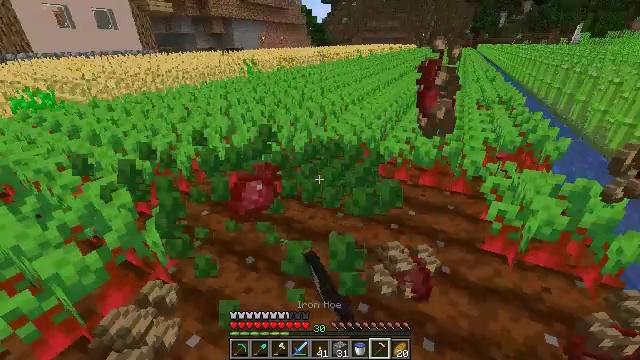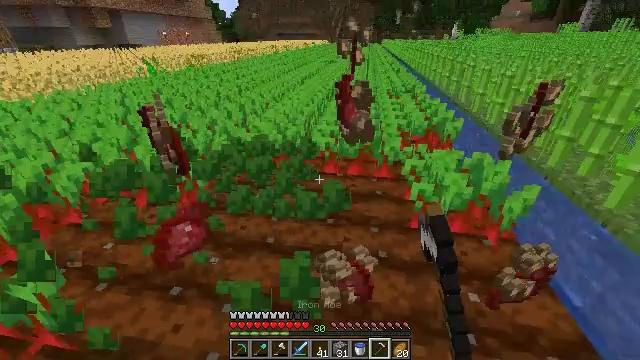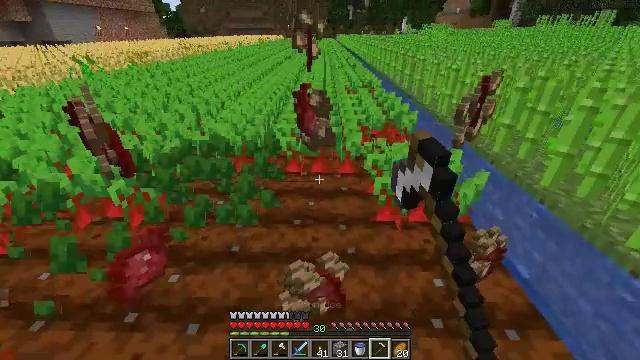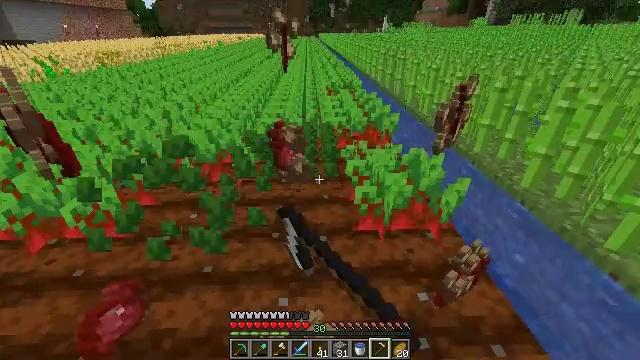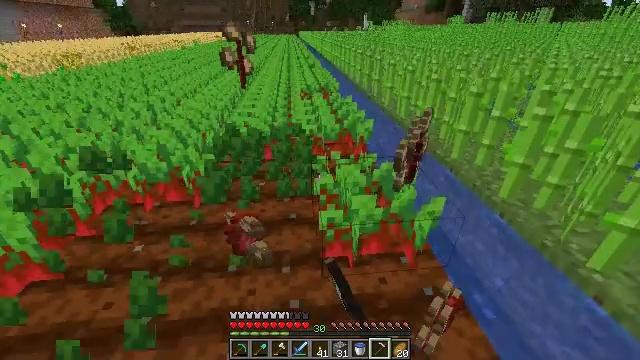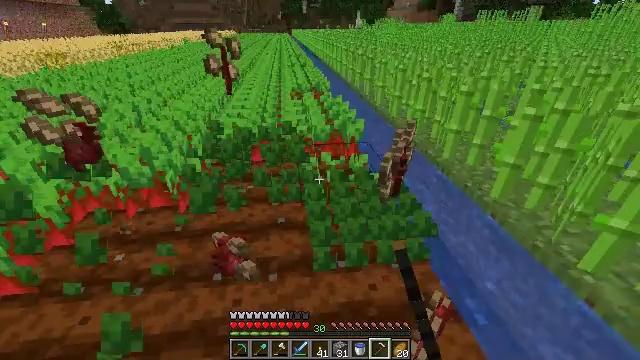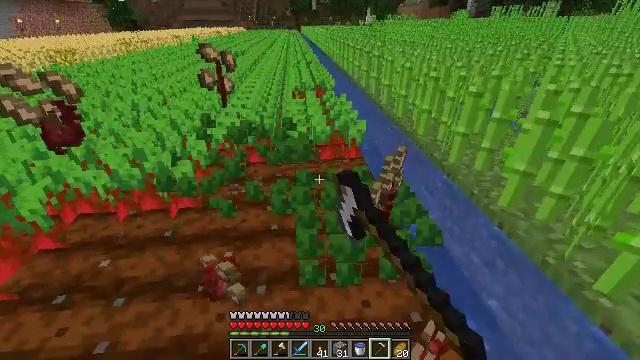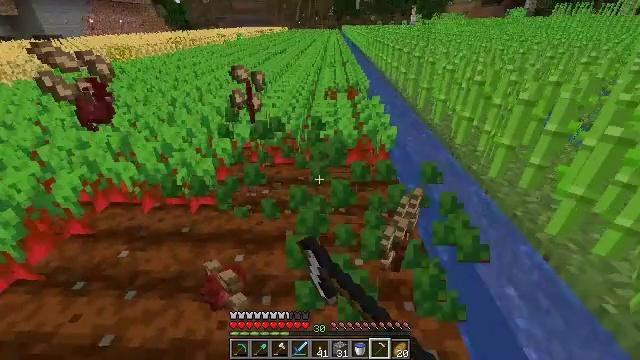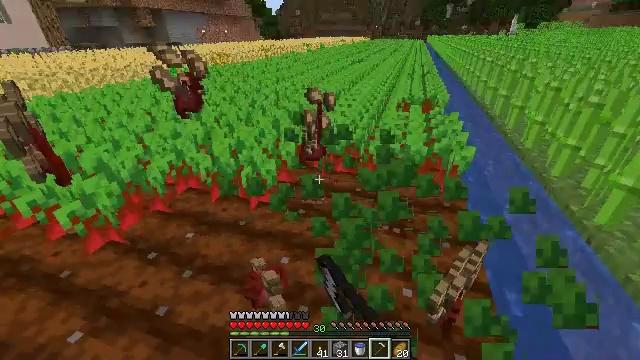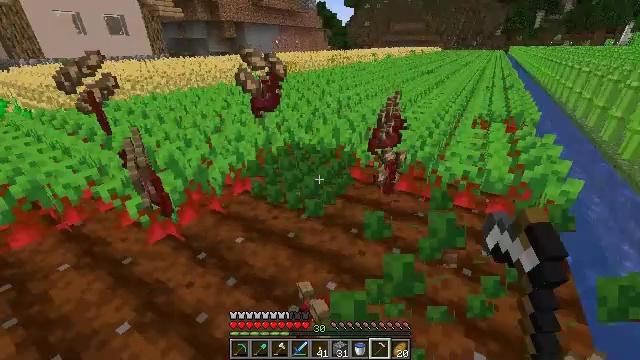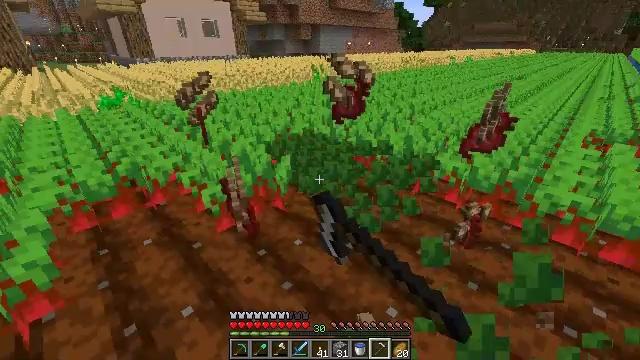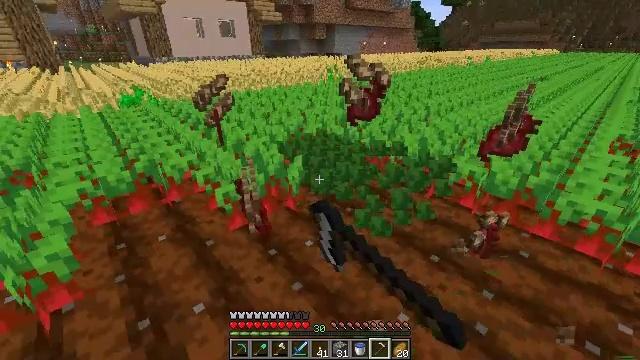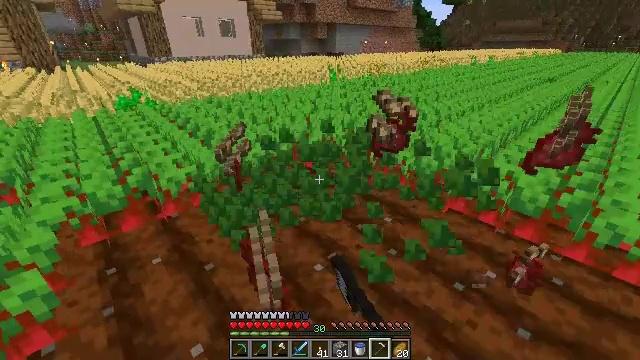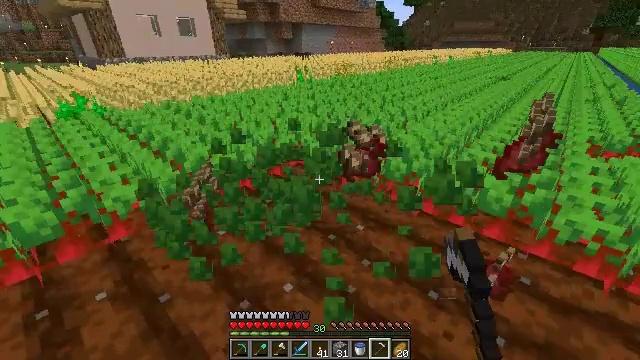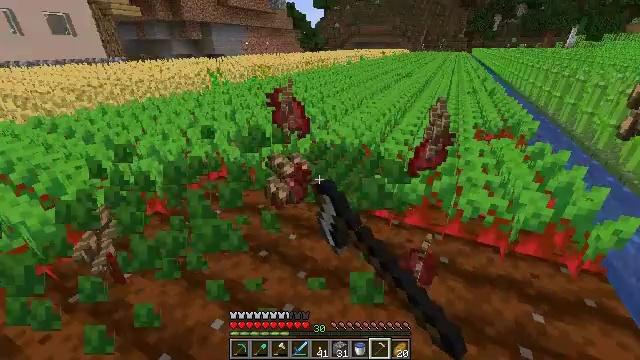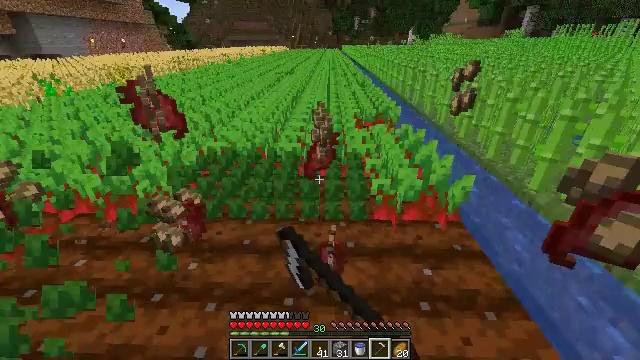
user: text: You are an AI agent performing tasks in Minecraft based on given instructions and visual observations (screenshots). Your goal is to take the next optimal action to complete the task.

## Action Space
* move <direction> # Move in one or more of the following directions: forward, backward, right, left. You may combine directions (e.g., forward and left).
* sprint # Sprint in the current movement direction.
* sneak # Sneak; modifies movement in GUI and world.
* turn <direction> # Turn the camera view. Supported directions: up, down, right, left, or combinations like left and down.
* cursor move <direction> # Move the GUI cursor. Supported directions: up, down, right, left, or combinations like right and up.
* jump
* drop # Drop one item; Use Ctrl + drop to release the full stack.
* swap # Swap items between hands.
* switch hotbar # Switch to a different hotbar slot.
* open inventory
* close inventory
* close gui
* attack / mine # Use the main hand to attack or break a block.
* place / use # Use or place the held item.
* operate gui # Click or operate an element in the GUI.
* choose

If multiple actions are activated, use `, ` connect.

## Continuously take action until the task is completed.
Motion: motion action
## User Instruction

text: Gather beetroots by breaking the plants.
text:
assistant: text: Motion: move forward and move right, turn right, attack / mine
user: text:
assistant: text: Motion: move forward and move right, turn right, attack / mine
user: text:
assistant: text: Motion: move forward and move right, turn right, attack / mine
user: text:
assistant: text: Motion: move forward and move right, turn right, attack / mine
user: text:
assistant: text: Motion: move forward and move right, turn right, attack / mine
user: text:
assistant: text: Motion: move forward and move right, turn left, attack / mine
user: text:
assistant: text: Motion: move forward and move right, turn left, attack / mine
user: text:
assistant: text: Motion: move forward and move left, turn left and up, attack / mine
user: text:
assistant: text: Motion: move forward and move left, turn left and up, attack / mine
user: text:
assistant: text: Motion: move forward and move left, turn left, attack / mine
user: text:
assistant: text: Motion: move forward and move left, turn left, attack / mine
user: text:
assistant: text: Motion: move forward and move right, attack / mine
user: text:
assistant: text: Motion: move forward and move right, turn right, attack / mine
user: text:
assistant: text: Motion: move forward and move right, turn right, attack / mine
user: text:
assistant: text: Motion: move forward and move right, turn right, attack / mine
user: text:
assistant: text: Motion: move forward and move right, turn right and down, attack / mine
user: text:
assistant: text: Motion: move forward and move right, turn right, attack / mine
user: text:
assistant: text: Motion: move forward and move right, attack / mine
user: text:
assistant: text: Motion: move forward and move right, turn left, attack / mine
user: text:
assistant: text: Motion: move forward, turn left, attack / mine
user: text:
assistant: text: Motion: move forward and move left, turn left and up, attack / mine
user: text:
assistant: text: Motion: move forward and move left, turn left and up, attack / mine
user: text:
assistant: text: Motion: move forward and move left, turn left, attack / mine
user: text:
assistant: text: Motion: move forward and move left, turn left, attack / mine
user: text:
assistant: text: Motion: move forward and move left, turn right, attack / mine
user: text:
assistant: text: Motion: move forward and move right, turn right, attack / mine
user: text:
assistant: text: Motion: move forward and move right, turn right, attack / mine
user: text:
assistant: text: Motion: move forward and move right, turn right, attack / mine
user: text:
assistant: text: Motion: move forward and move right, turn right, attack / mine
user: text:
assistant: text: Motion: move forward and move right, turn right and down, attack / mine